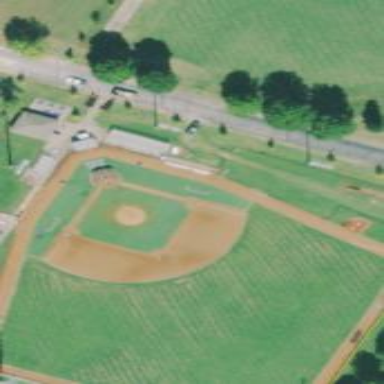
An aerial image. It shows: Baseball pitch for leisure land.